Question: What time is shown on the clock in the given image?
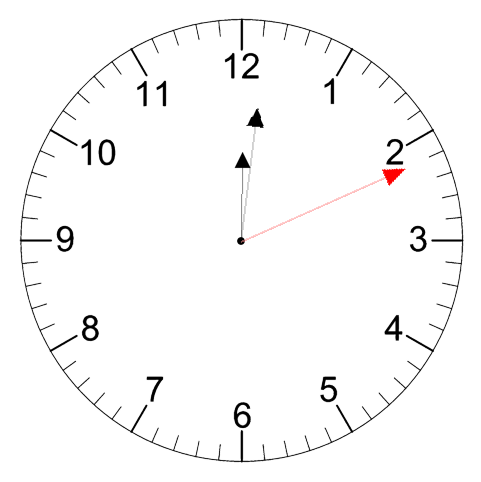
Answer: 12:01:11